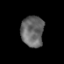
Tissue: prostate
Cell type: Epithelial cells
Senescence score: 0.2383
Nuclear area (px): 685
Mean DAPI intensity: 103.943